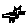
Label: cat